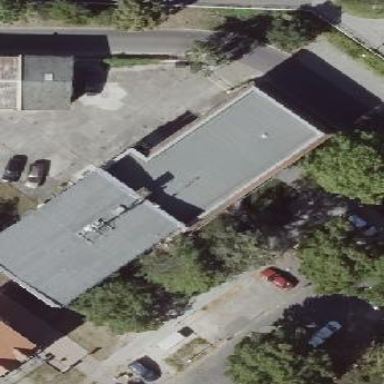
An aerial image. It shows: Office building with flat roof.